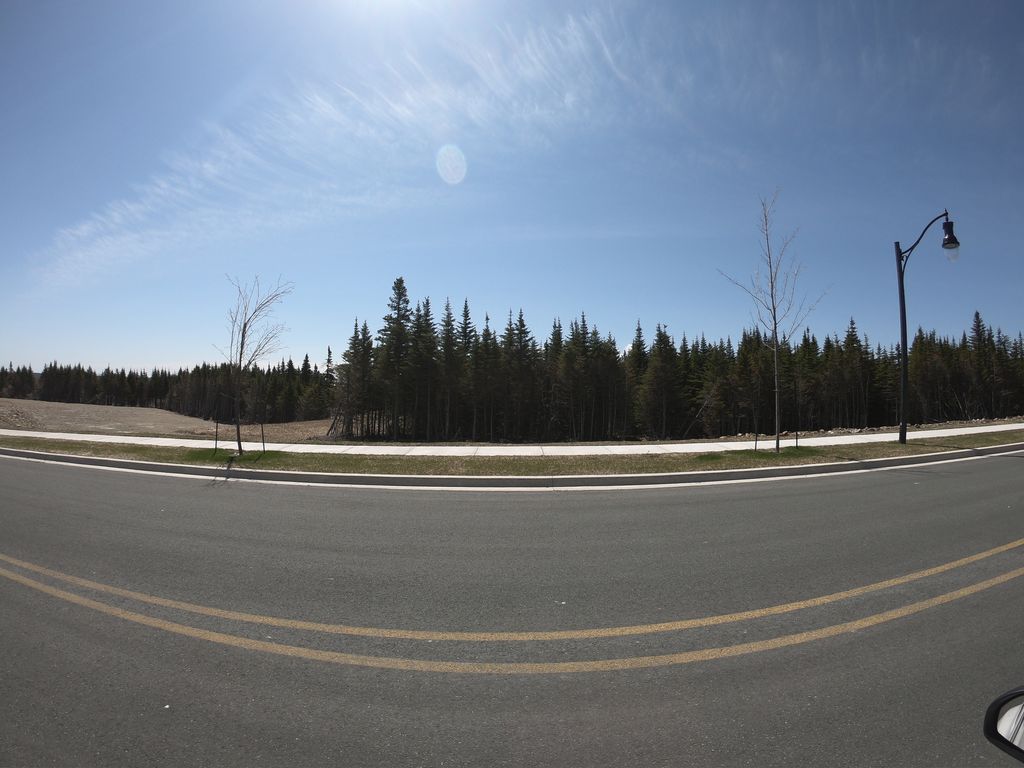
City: st_johns